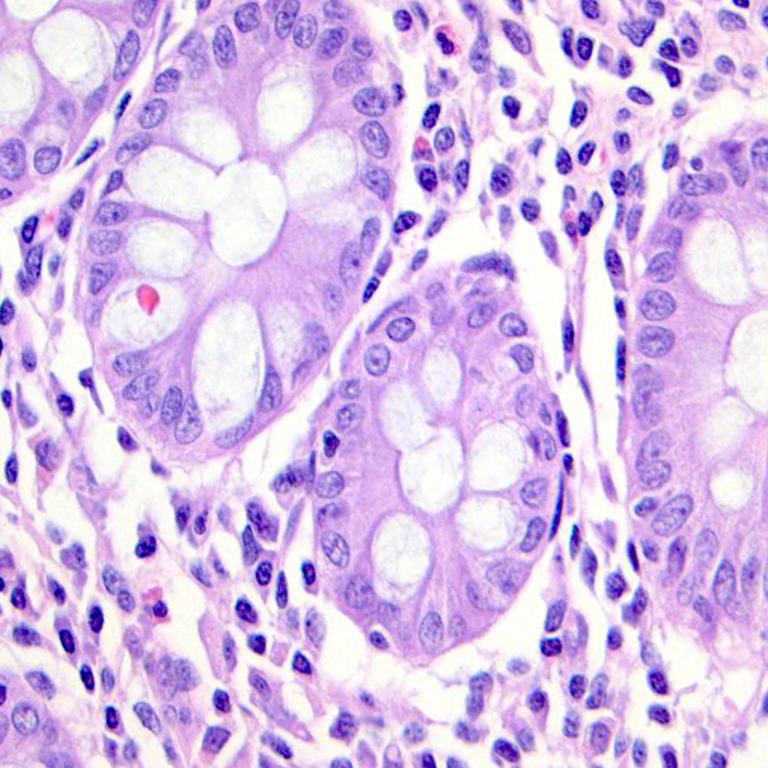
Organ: colon
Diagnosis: benign